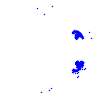
Particle: electron